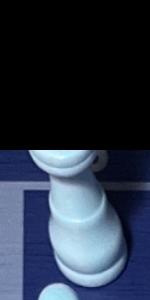
Label: King_White